Question: I like to use 'With[]' with constants that I need to use in 2 different places.
Instead of typing the same long list of constants in 2 places, I have been trying to figure how to use a variable for this list, and then use this variable in the few places I want to use the list.
The problem is that I need to 'Hold' the list and then 'ReleaseHold' it later when time to use it, but I can't get this part right. (tried many things, nothing working for me)
Here is an example:
'''
With[{$age = 2, $salary = 3},
x = $age
]
With[{$age = 2, $salary = 3},
y = $age
]
'''
I do not want to type the same constants around (in my case, these are very long), and I was trying to do something like this:
'''
c = HoldForm[{$age = 2, $salary = 3}]
With[Release[c],
x = $age
]
With[Release[c],
y = $age
]
'''
I tried many other combinations of the above. So many version of Hold* and Release*, I find them all very confusing.
To put this in context, here is an example where this would be needed:
I can't do surround everything with 'With' in Manipulate: (and I can't put a 'With' outside Manipulate for what I am doing, everything must be inside 'Manipulate')
'''
Manipulate[
Evaluate@With[{$age = 2, $salary = 3},
x;
$age,
{{x, $age, "age="}, 0, 10, 1}
]
]
'''
Not valid syntax. (due to the "," needed to separate the 'Manipulate' expression from the controls). (it now thinks With has 3 arguments)
I could ofcourse do
'''
Manipulate[
With[{$age = 2, $salary = 3},
x;
$age
],
Evaluate@With[{$age = 2, $salary = 3},
{{x, $age, "age="}, 0, 10, 1}
]
]
'''
But as you see, I had to copy the list of constants around.
If I can figure how to define the list once, I can put it in the 'Initialization' section on 'Manipulate' and use it, like this:
'''
Manipulate[
With[ReleaseHold[myList],
x;
$age
],
Evaluate@With[ReleaseHold[myList],
{{x, $age, "age="}, 0, 10, 1}
],
Initialization :>
(
myList = HoldAll[{$age = 2, $salary = 3}];
)
]
'''
I think what I want to do is possible, I just can't figure the correct commands to use for the Hold/Release hold part.
I thought I put an example of why I want to use constants in 'With'.
I came up with this new method :) to allow me to simulate a record or a struct.
The constant values will be the named field of the record (which is just a list really).
For field name, I give it a sequential number, (I start from 1) and I use '$field=number', and then in the code, I write 'struct[[$field]]=...' to access the field.
I need to share the values of the named fields to the struct between the Manipulate expression and the control area, since both need to use the same struct.
Here is a simple example below of a Manipulate that reads the age and current salary from the UI and the expression and assigns new salary based on current salary and ago.
The record is used to communicate the data between the control area and the expression and lower level functions.
In my current demo, I have hundreds of such parameters, (I actually have now few demos, all in one demo, and I flip between different UI layouts (controls) based on which choice is selected on the UI) and using records will simplify life for me, since now I can make function calls, and just pass few parameters, records that contain the UI parameters, and not 100's of the individual parameters, which is what I have to do now. As I said many times before, Mathematica needs a real record/struct as a basic data struct, in addition to List, and Array and such, which is integrated into M.
(the UI parameters have to be send, all, to lower level functions, and there is no other choice than doing this. I do not want to use global variables. Bad design).
I also can now pass this record by reference If I want to to allow updates to happen into it inside other much lower level functions. I am still evaluating this method to see if I can actually use it in my main code.
'''
(*verison 1.1*)
Manipulate[
With[{$age = 1, $salary = 2, $newSalary = 3},
updateRecord[record_] := Module[{},
(*update/process UI input*)
record[[$newSalary]] = record[[$salary]] + record[[$age]]*10;
(*return result*)
record
];
(*call lower level function to process UI parameters*)
myRecord = updateRecord[Unevaluated@myRecord];
(*display the result *)
Grid[{
{"age=", myRecord[[$age]]},
{"current salary=", myRecord[[$salary]]},
{"new salary=", myRecord[[$newSalary]]}
}]
],
(* build the UI controls *)
Evaluate@With[{$age = 1, $salary = 2, $newSalary = 3},
Grid[{
{"age=",
Manipulator[Dynamic[age, {age = #; myRecord[[$age]] = age} &],
{10, 100, 1}, ImageSize -> Tiny], Dynamic[age]},
{"salary=",
Manipulator[
Dynamic[salary, {salary = #; myRecord[[$salary]] = salary} &],
{10, 10000, 10}, ImageSize -> Tiny], Dynamic[salary]}
}
]
],
{{myRecord, {10, 100, 100}}, None},
{{age, 10}, None},
{{salary, 1000}, None},
TrackedSymbols -> {age, salary}
]
'''

On trying to use Leonid below, I can use it in the Manipulate expression, but can't figure how to use in the control area.
Here is the original example using 'With' in 2 places:
'''
Manipulate[
With[{$age = 2, $salary = 3},
x + $age
],
Evaluate@With[
{$age = 2, $salary = 3},
{{x, $age, "age="}, 0, 10, 1}
],
{x, None}
]
'''
now using the new Leonid method below, this is what I have so far:
'''
Manipulate[
env[
x + $age
],
Evaluate@With[
{$age = 2, $salary = 3},
{{x, $age, "age="}, 0, 10, 1}
],
{x, None},
Initialization :>
(
ClearAll[makeCustomEnvironment];
SetAttributes[makeCustomEnvironment, HoldAll];
makeCustomEnvironment[values : (_Symbol = _) ..] :=
Function[code, With @@ Hold[{values}, code], HoldAll];
env = makeCustomEnvironment[$age = 2, $salary = 3];
)
]
'''
But is it possible to use it for the control also? I can't just do this:
'''
Manipulate[
env[
x + $age
],
env[
{$age = 2, $salary = 3},
{{x, $age, "age="}, 0, 10, 1}
],
{x, None},
Initialization :>
(
ClearAll[makeCustomEnvironment];
SetAttributes[makeCustomEnvironment, HoldAll];
makeCustomEnvironment[values : (_Symbol = _) ..] :=
Function[code, With @@ Hold[{values}, code], HoldAll];
env = makeCustomEnvironment[$age = 2, $salary = 3];
)
]
'''
as the above gives many errors.
deleted content of edit(3) above as it included a user error on my side reporting an issue.
Here is the WRI support response to why I was getting the error
'''
Manipulate::vsform: Manipulate argument env[{{age,100,age},10,200,1}] does
not have the correct form for a variable specification. >>
'''
When I was writing the following code:
'''
Manipulate[
env[
record[[$age]] = age;
record[[$salary]] = 60*age;
{record[[$age]], record[[$salary]]}
],
env[
{{age, 100, "age"}, 10, 200, 1}
],
{{record, {40, 5}}, None},
{{salary, 40000}, None},
TrackedSymbols :> {age},
Initialization :>
(
makeCustomEnvironmentAlt =
Function[Null, Function[code, With @@ Hold[{##}, code], HoldAll],
HoldAll];
env = makeCustomEnvironmentAlt[$age = 1, $salary = 2];
)
]
'''
This is the support explanation of why this error came showed up:
'''
The issue is specifically with the section:
Evaluate@env[{{age, 100, "age"}, 10, 200, 1}]
Manipulate doesn't really evaluate until it gets to the Initialization
option, but it will check its input for correct form. Mathematica reads the
main body of the Manipulate before running the Initialization option. This
is can be verified by using a Print statement:
Initialization -> (Print["Test"];
makeCustomEnvironmentAlt =
Function[Null, Function[code, With @@ Hold[{##}, code], HoldAll],
HoldAll];
env = makeCustomEnvironmentAlt[$age = 1, $salary = 2];
Print["Test"])
Test does not print.
Getting around this will be probably not be clean.
....
Having the code for the controller for age depend on evaluation of
some function which must be initialized does not appear to be possible
with simply Manipulate.
'''
I hope this information helps. And thanks for everyone's help and also for WRI support and explanation.
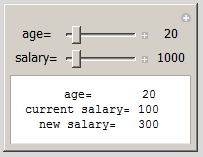
Answer: What I'd do is to write a function generator to create custom (lexical) environments:
'''
ClearAll[makeCustomEnvironment];
SetAttributes[makeCustomEnvironment, HoldAll];
makeCustomEnvironment[values : (_Symbol = _) ..] :=
Function[code, With @@ Hold[{values}, code], HoldAll];
'''
This takes a declaration list and creates a pure function which uses 'With' internally with encapsulated constants. I used 'With@@Hold[...]' to fool the renaming mechanism of 'Function' so that it would not rename the variables inside 'With' (instead of 'With', one could use the 'withRules' function suggested by @Szabolcs, which would lead to a slightly different substitution semantics).
Now, we create our custom function:
'''
env = makeCustomEnvironment[$age = 2, $salary = 3];
'''
And use it like so:
'''
In[25]:=
env[x=$age];
x
Out[26]= 2
In[27]:=
env[y=$age];
y
Out[28]= 2
'''
The advantage of this construct with respect to a saved variable (with rules or whatever) is that here we encapsulate behavior rather than state. This is arguably cleaner and more along the functional programming paradigm (we create here a closure rather than instantiate a class).
Apparently, the rules for demonstrations are pretty strict, and won't allow the sugested code. This version will hopefully be ok:
'''
makeCustomEnvironmentAlt =
Function[Null,
Function[code, With @@ Hold[{##}, code], HoldAll],
HoldAll]
'''
But you'll have to remember the format of input arguments (which was clear for the initial solution due to the use of suggestive pattern).